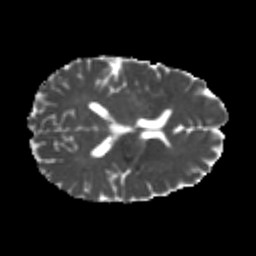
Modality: MD
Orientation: axial
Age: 22
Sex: male
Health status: healthy
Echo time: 0.074 s